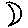
Label: moon